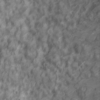
Label: not_dusty